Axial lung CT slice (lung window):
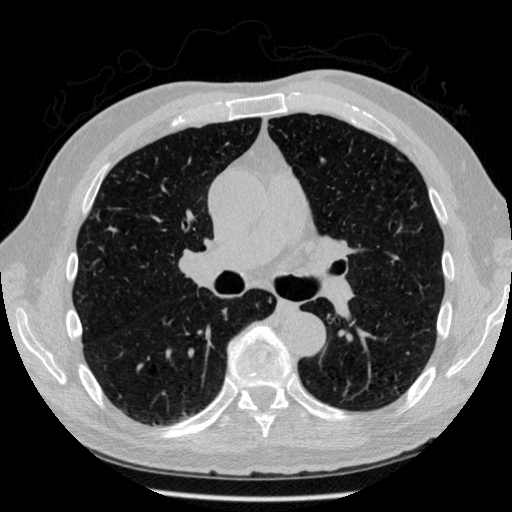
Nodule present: no